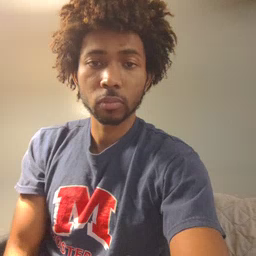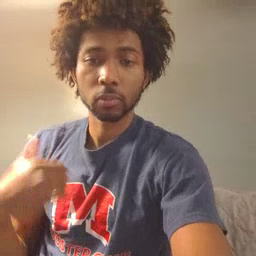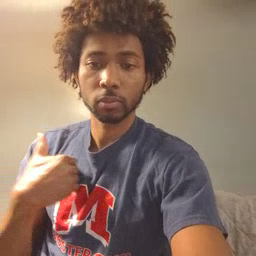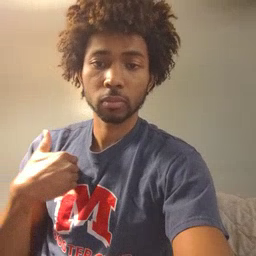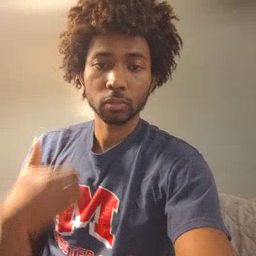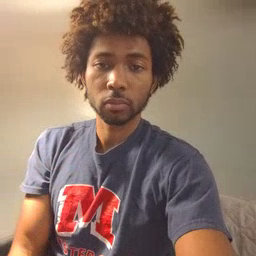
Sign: animal